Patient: sex F, age 59
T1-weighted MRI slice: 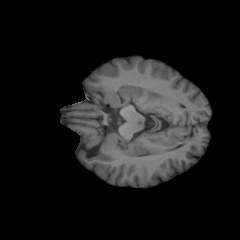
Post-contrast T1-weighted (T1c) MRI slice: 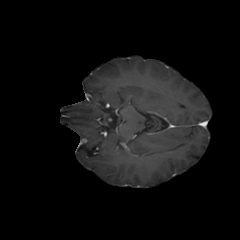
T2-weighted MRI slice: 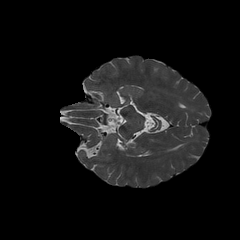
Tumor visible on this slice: no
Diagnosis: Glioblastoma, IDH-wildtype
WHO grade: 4